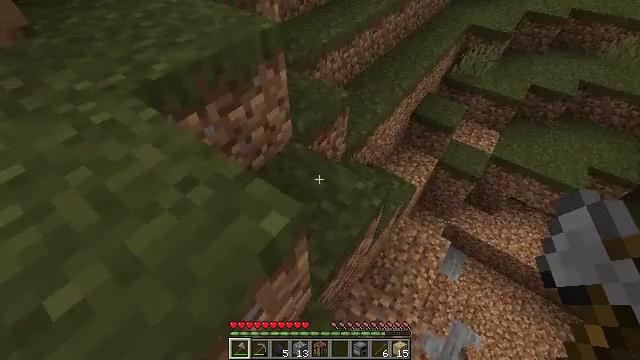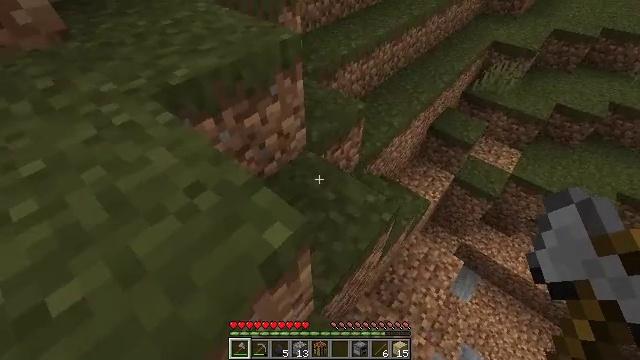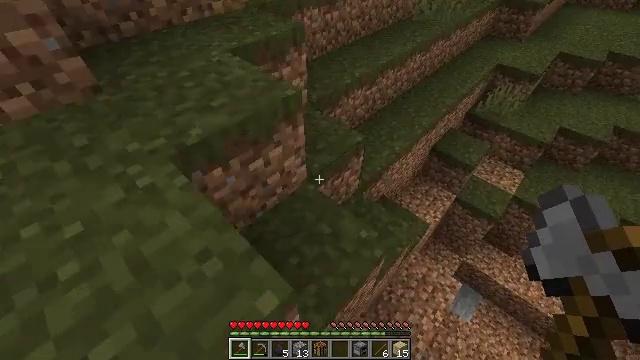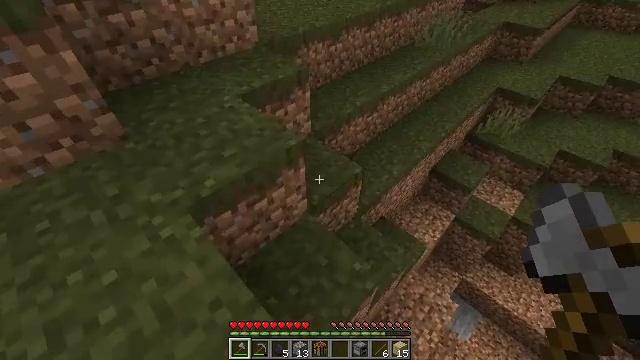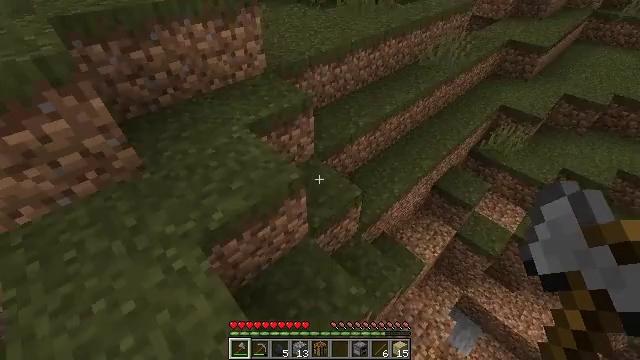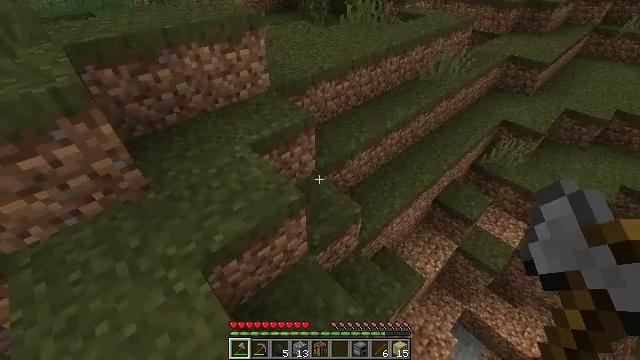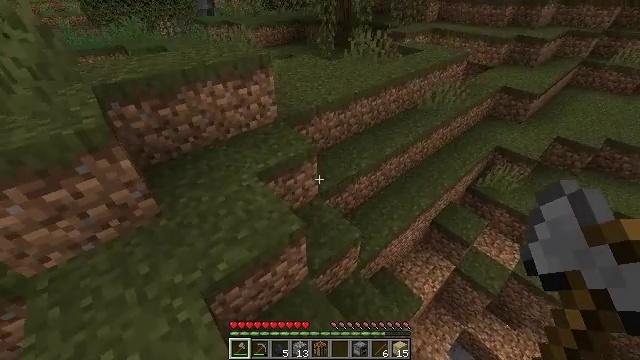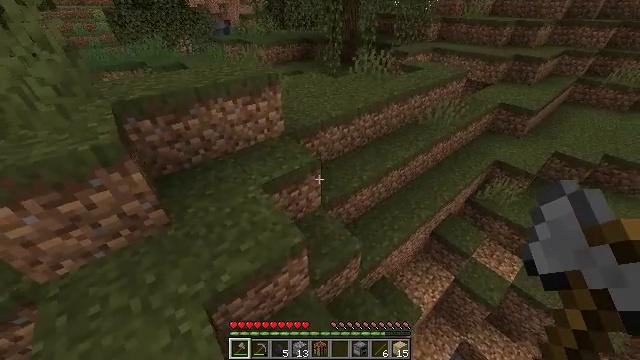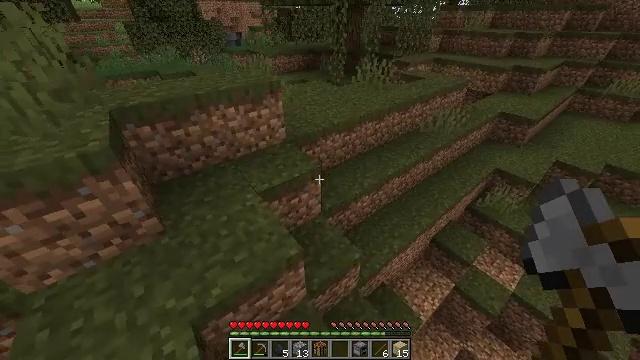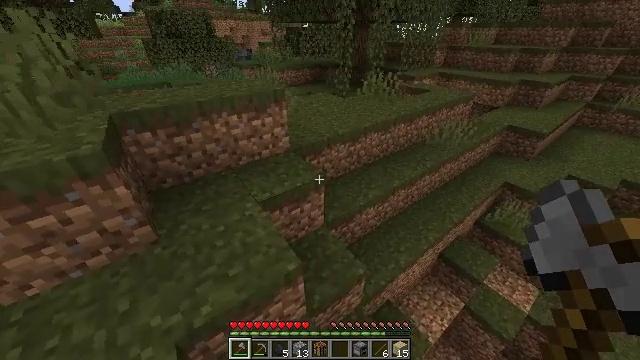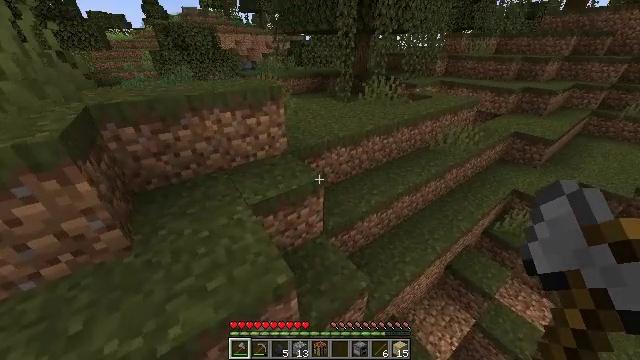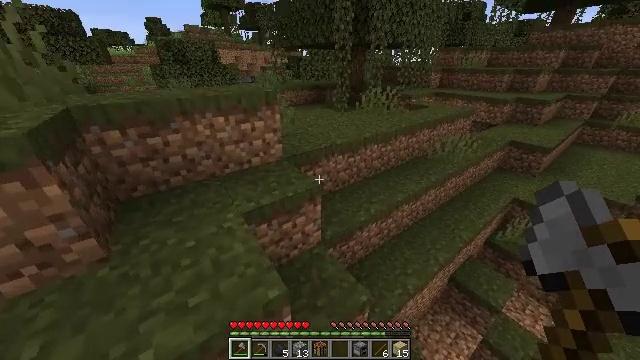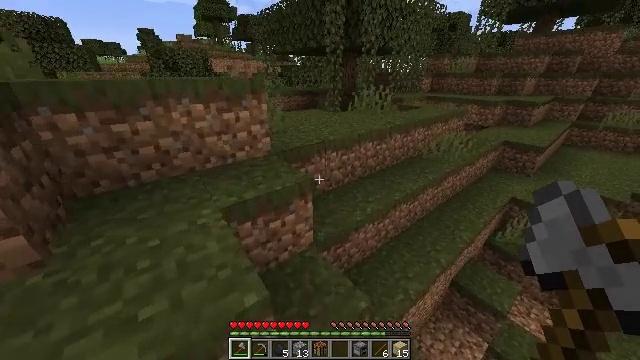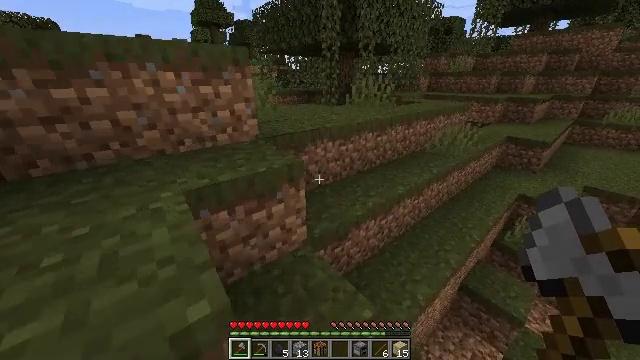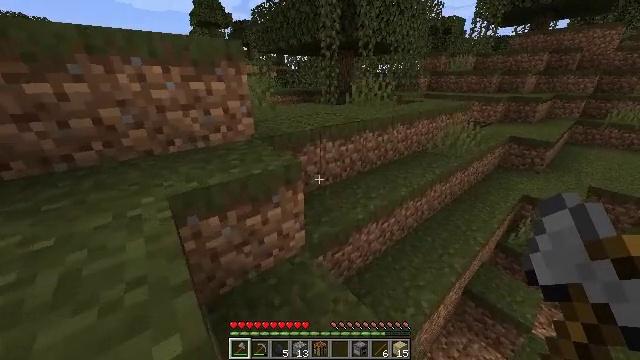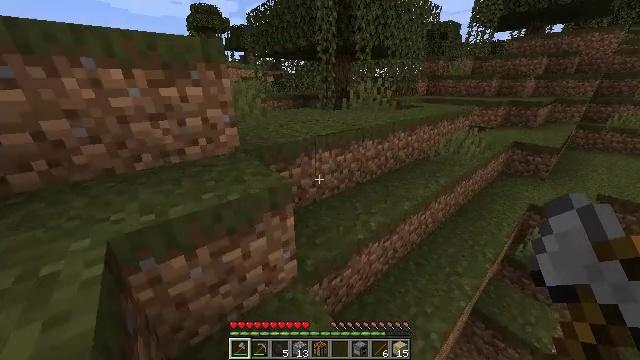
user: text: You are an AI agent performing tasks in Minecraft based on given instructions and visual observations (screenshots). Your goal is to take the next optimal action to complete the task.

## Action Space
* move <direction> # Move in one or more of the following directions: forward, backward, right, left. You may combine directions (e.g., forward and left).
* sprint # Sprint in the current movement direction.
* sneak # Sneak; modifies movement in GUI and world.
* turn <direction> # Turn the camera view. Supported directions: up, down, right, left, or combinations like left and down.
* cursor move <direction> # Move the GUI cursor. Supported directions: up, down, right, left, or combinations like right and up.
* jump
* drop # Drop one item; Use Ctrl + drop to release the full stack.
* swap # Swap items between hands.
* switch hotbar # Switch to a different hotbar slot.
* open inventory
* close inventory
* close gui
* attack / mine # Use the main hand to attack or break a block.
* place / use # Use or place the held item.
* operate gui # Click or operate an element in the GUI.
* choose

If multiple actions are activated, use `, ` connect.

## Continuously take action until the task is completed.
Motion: motion action
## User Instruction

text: Mine the blue orchid from the ground.
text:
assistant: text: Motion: move forward, turn left and up
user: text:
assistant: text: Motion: move forward, sprint, turn left and up, jump
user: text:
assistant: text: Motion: move forward, sprint, turn left and up, jump
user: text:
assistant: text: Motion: move forward, sprint, turn left, jump
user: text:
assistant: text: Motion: move forward, sprint, turn up
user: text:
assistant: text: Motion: move forward, sprint, turn left and up
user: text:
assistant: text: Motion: move forward, sprint, turn left and up
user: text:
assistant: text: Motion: move forward, sprint, turn left
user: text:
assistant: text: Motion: move forward, sprint, turn left and up
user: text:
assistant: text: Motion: move forward, sprint, turn up
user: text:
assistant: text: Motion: move forward, sprint, turn up
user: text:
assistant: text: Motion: move forward, sprint, turn right and up
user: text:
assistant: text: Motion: move forward, sprint, turn up
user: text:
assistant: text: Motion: move forward, sprint
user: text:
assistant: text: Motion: move forward, sprint
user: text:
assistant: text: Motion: move forward, sprint
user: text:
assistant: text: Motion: move forward, sprint, turn up
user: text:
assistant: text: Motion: move forward, sprint
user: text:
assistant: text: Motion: move forward, sprint, turn up
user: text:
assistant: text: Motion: move forward, sprint, turn up
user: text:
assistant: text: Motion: move forward, sprint, turn up
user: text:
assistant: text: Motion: move forward, sprint, turn right and up
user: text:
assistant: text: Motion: move forward, sprint, turn right and up
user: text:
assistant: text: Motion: move forward, sprint, turn right and up
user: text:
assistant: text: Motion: move forward, sprint, turn right and up
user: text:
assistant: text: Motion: move forward, sprint, turn right
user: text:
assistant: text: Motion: move forward, sprint, turn right
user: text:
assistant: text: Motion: move forward, sprint, turn right
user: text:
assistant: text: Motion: move forward, sprint, turn right
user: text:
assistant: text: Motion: move forward, sprint, turn right